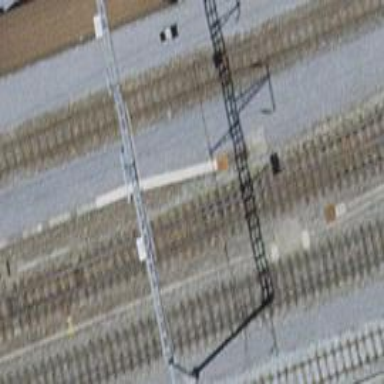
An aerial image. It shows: Siding railway track with electrified contact line.